Aerial crown-view tile of a tropical tree (Barro Colorado Island, Panama), acquired 20241014:
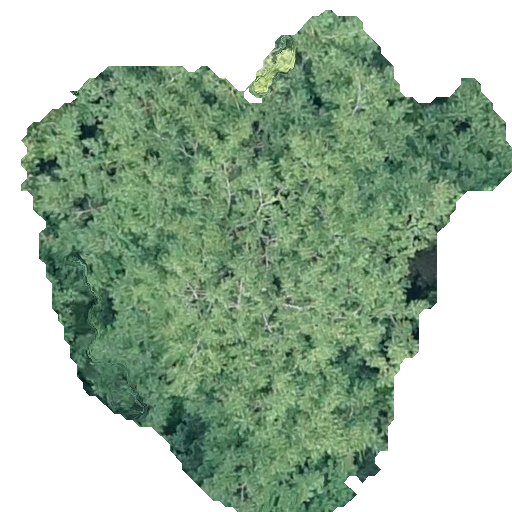
Species: Spondias mombin
GBIF accepted scientific name: Spondias mombin
Crown area: 244.575 m²